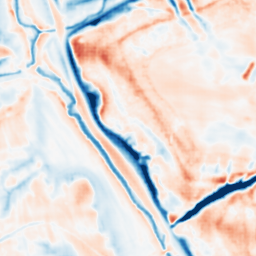
Category: multiscale
Decomposition family: dog_multiscale
Decomposition parameters: sigma_ratio: 1.4
n_scales: 6
base_sigma: 1
Upsampling method: sinc_blackman
Upsampling parameters: scale: 4
kernel_size: 8
Upsampling scale: 4